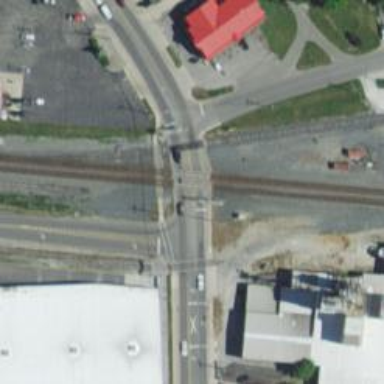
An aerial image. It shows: Crossing for the railway.